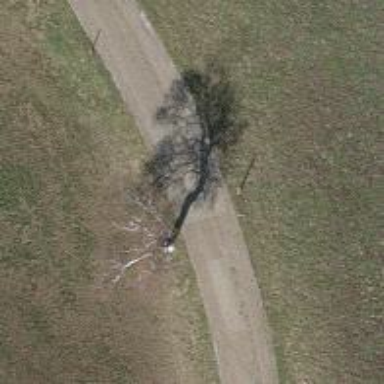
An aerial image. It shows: Broadleaved tree with lush foliage.